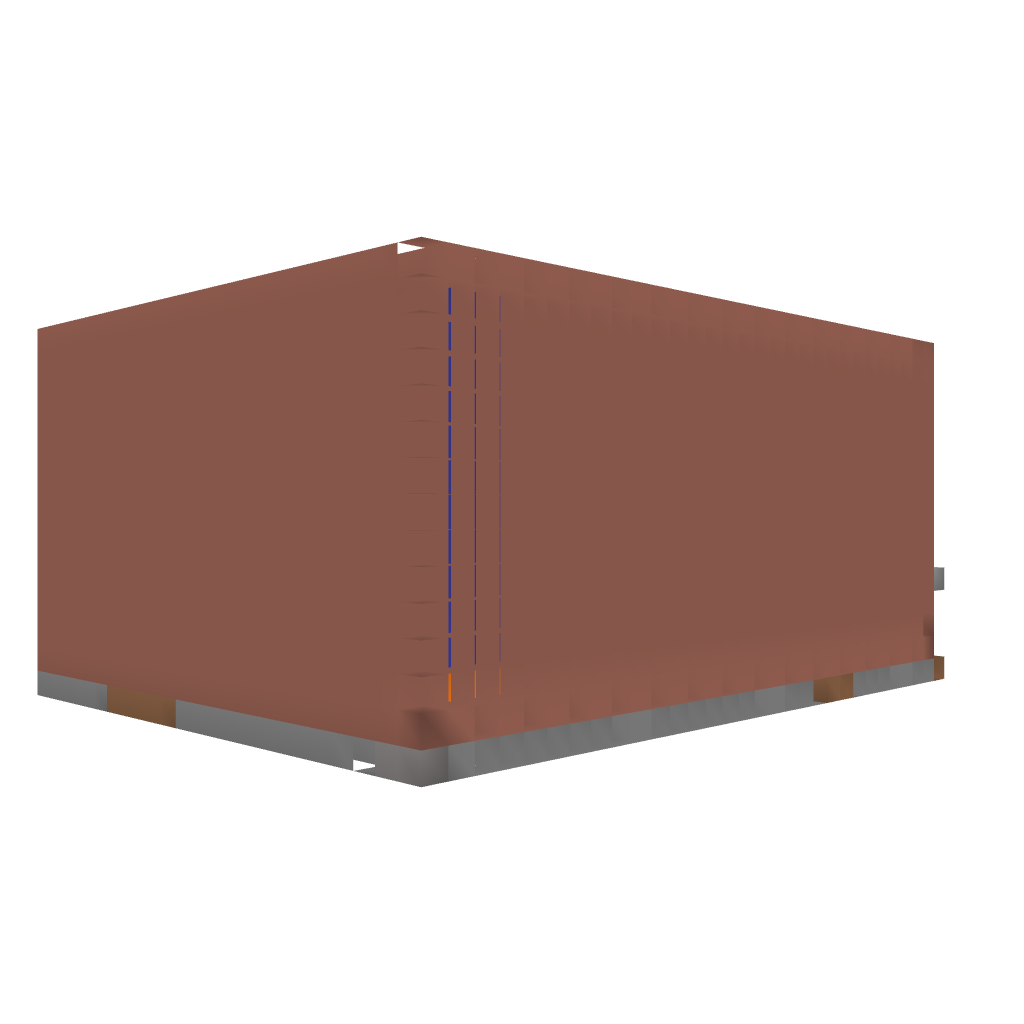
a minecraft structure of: Chestshop with all items except potions (fixed)